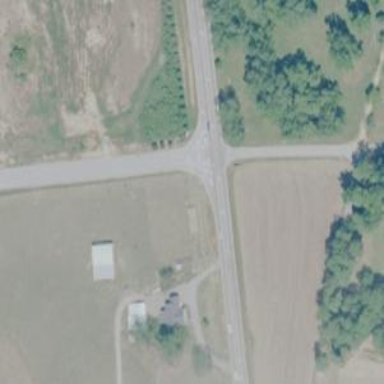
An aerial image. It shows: Primary link highway.